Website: crate-barrel
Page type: newsletter-management
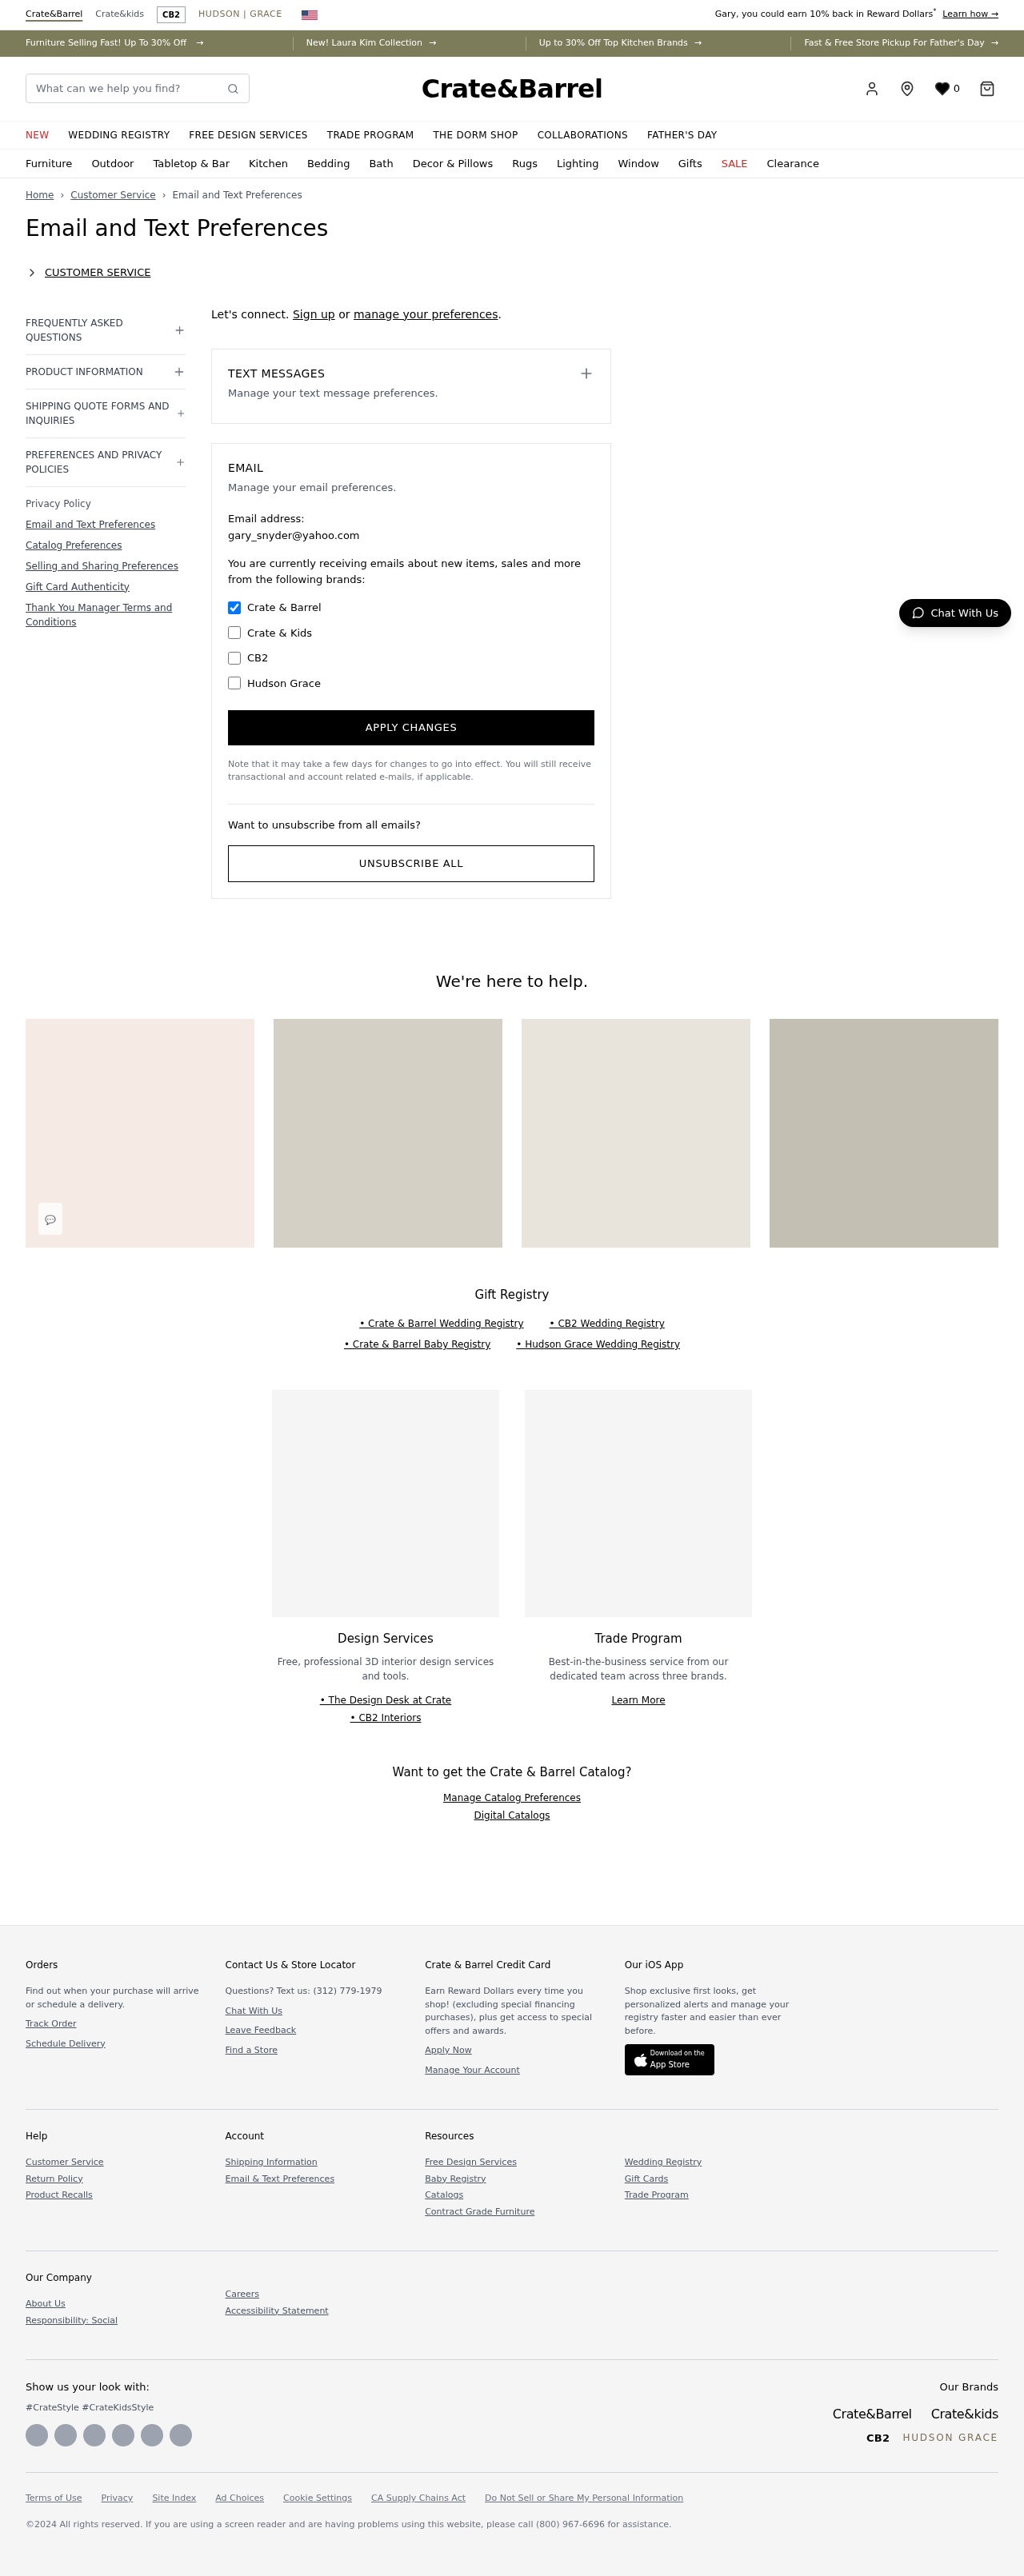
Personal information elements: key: PII_EMAIL
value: gary_snyder@yahoo.com
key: PII_FIRSTNAME
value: Gary
Search elements: key: HEADER_SEARCH
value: What can we help you find?
Other elements: key: WISHLIST_COUNT
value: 0